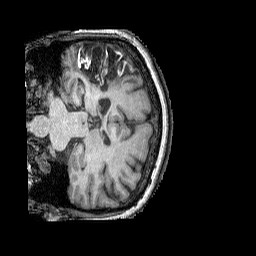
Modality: T1w
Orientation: coronal
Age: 59
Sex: female
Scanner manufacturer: siemens
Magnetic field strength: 3 T
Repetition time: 2.25 s
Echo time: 0.00411 s